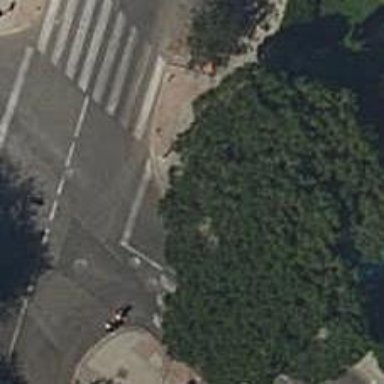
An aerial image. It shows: Zebra crossing on footway.